Question: I have a user class that contains name, email, city, state, zip. This is common to both sub groups of mobile user and web user. the sub group has different methods. Should user be an abstract class and the two sub groups be like so?

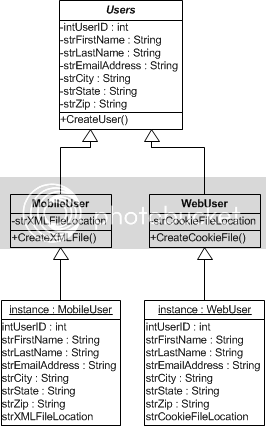
Answer: Basically everything is right except that 'User' should just be a normal class (not abstract).
Remember that 'abstract' classes should be used when you want your class to define a certain set of shared behaviors, while forcing its subclasses to provide others. This isn't the case in your situation. Rather, your subclasses simply provide additional behavior to the 'User' class.